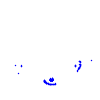
Particle: kaon